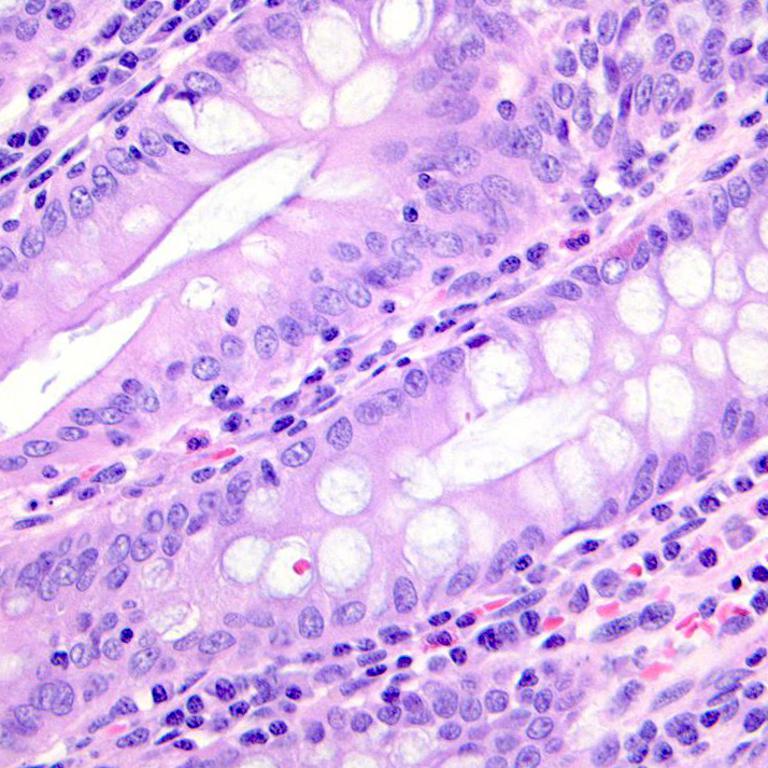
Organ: colon
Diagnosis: benign